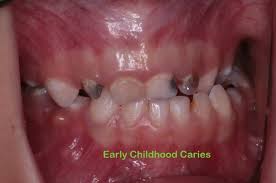
Condition: Caries